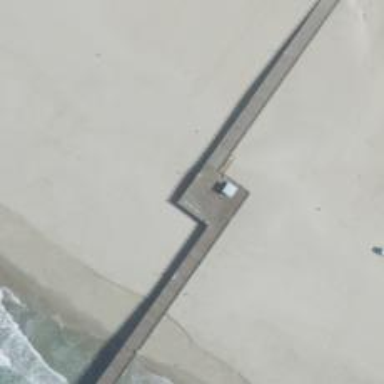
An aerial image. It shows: Man-made pier.